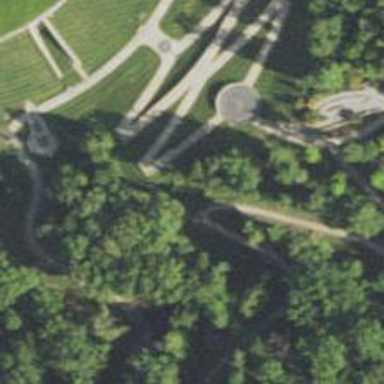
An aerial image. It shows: Memorial site with historic significance.